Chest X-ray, AP view. Patient: 44 years old, sex M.
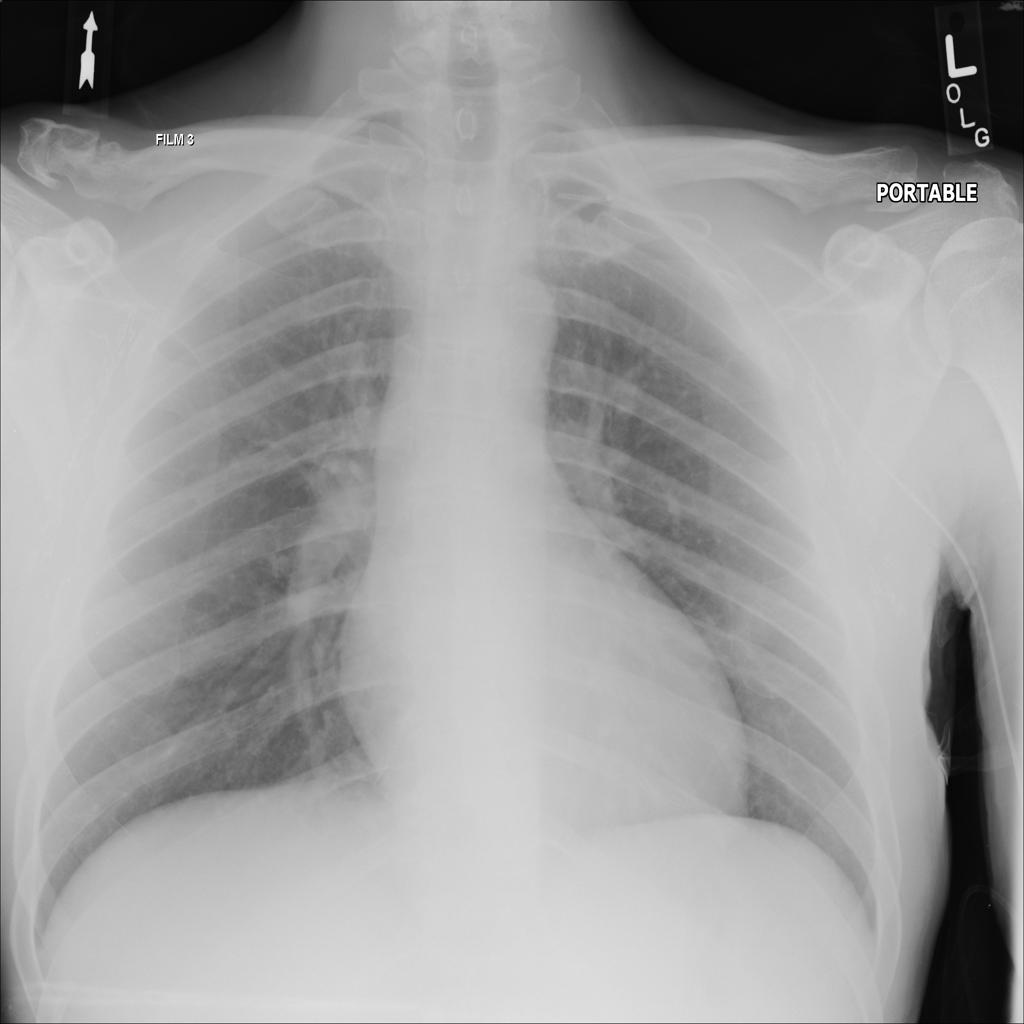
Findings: Nodule